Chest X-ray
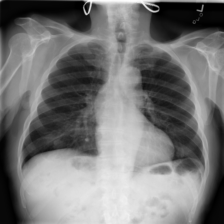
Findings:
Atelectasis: negative
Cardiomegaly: negative
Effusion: negative
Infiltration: negative
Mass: negative
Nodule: positive
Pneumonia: negative
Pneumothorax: negative
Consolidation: negative
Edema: negative
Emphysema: negative
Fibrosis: negative
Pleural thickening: negative
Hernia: negative